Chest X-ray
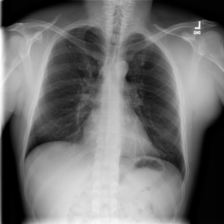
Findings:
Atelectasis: negative
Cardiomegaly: negative
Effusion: negative
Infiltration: negative
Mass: negative
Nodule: negative
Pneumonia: negative
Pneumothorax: negative
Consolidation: negative
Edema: negative
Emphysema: negative
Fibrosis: negative
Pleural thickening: negative
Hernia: negative